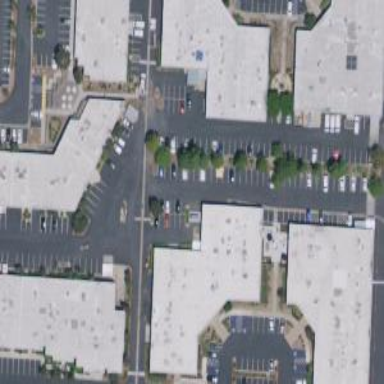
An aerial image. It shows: Industrial building.